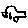
Label: car